Interaction volume radius: 5 \u00c5
Interaction volume height: 25 \u00c5
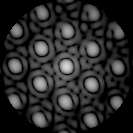
Disorder parameter: 0.05441